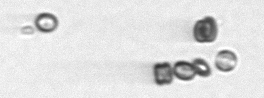
Label: Thalassiosira_sp_aff_mala